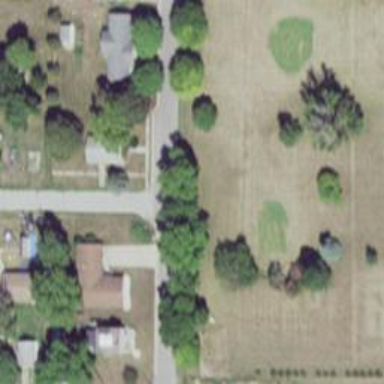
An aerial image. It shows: Path for both road and golf.